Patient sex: M
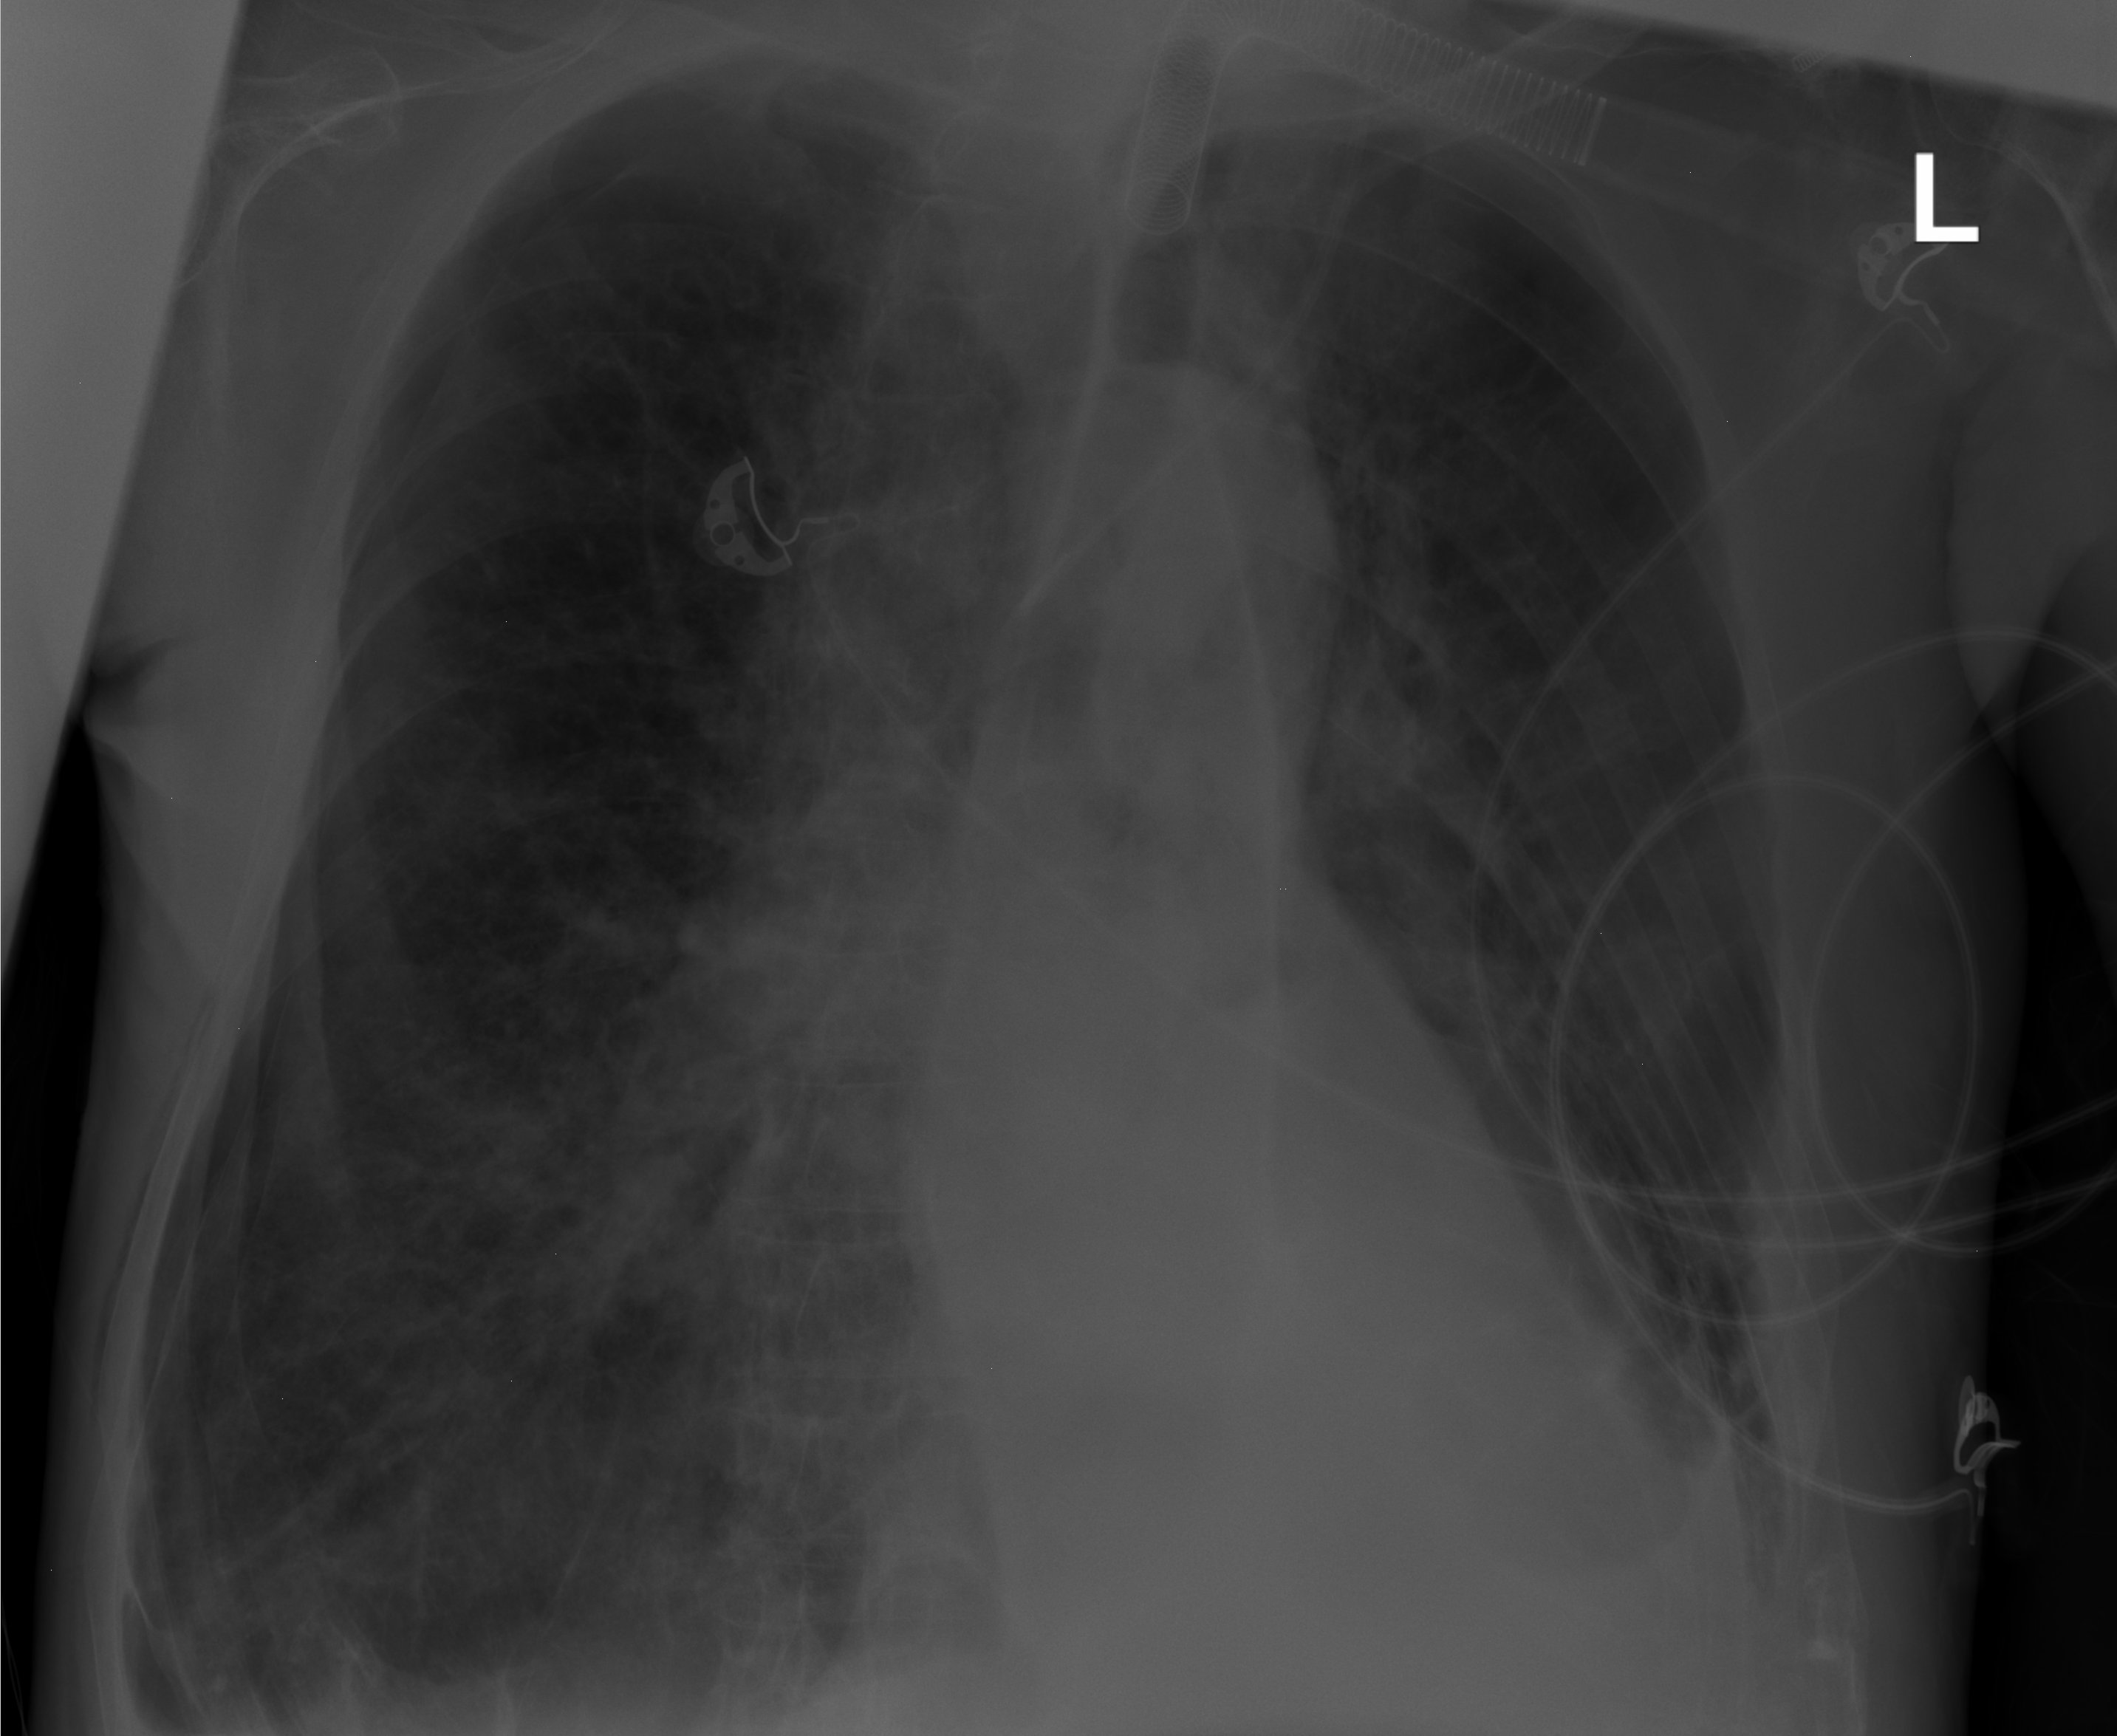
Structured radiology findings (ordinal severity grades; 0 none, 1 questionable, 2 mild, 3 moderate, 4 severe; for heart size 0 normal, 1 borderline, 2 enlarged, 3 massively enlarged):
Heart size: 0
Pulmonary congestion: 0
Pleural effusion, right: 0
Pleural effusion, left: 2
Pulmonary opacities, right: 2
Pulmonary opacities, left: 0
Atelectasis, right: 2
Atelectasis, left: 2